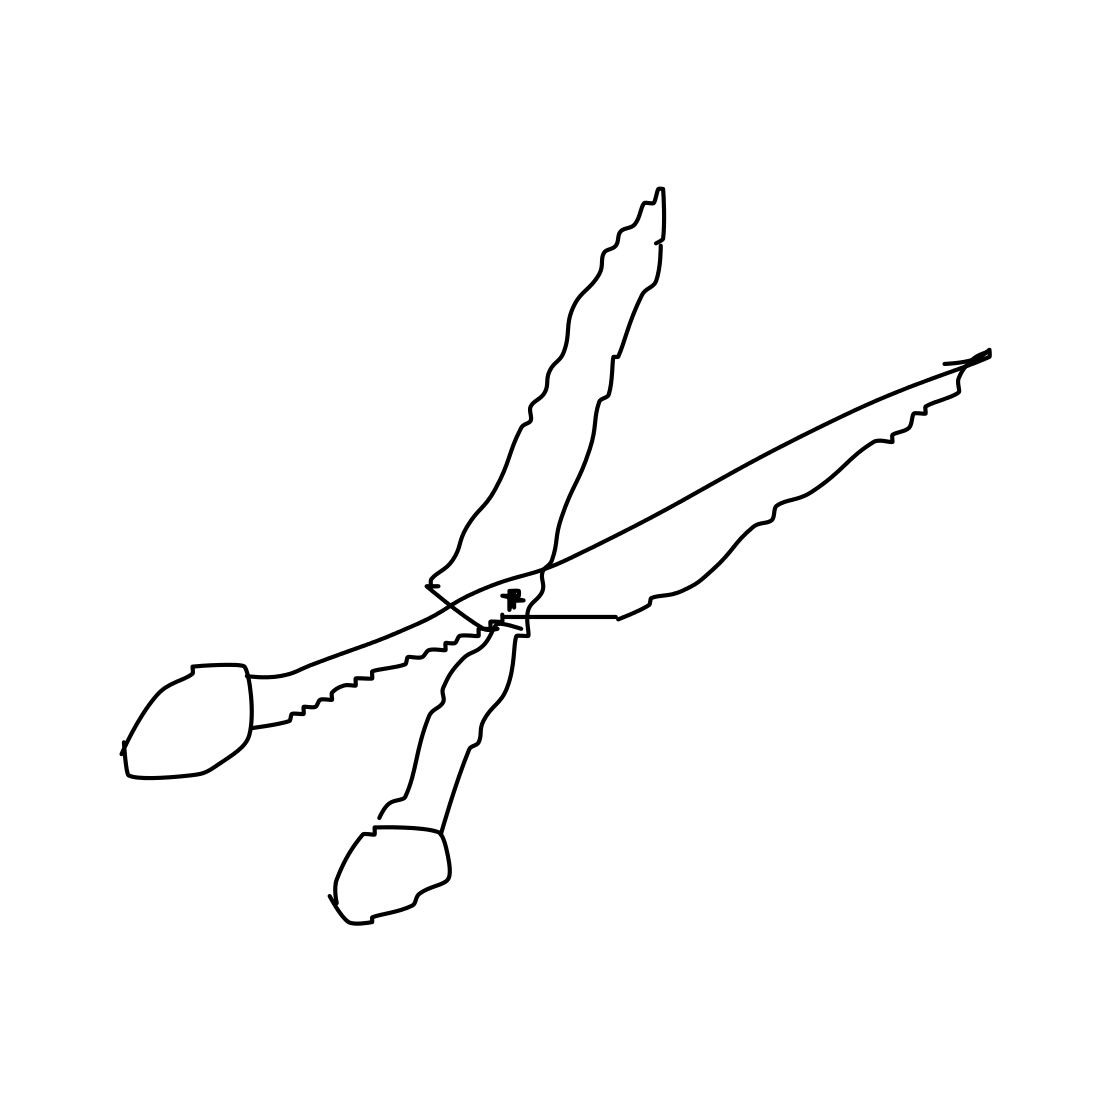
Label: scissors